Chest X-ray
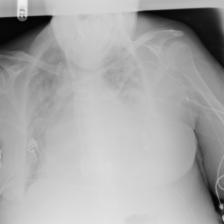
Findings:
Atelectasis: negative
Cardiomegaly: negative
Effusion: negative
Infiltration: negative
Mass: negative
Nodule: negative
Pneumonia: negative
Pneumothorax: negative
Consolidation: negative
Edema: positive
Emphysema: negative
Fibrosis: negative
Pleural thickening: negative
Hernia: negative